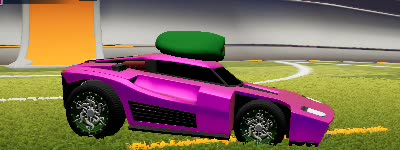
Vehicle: breakout